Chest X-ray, AP view. Patient: 55 years old, sex M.
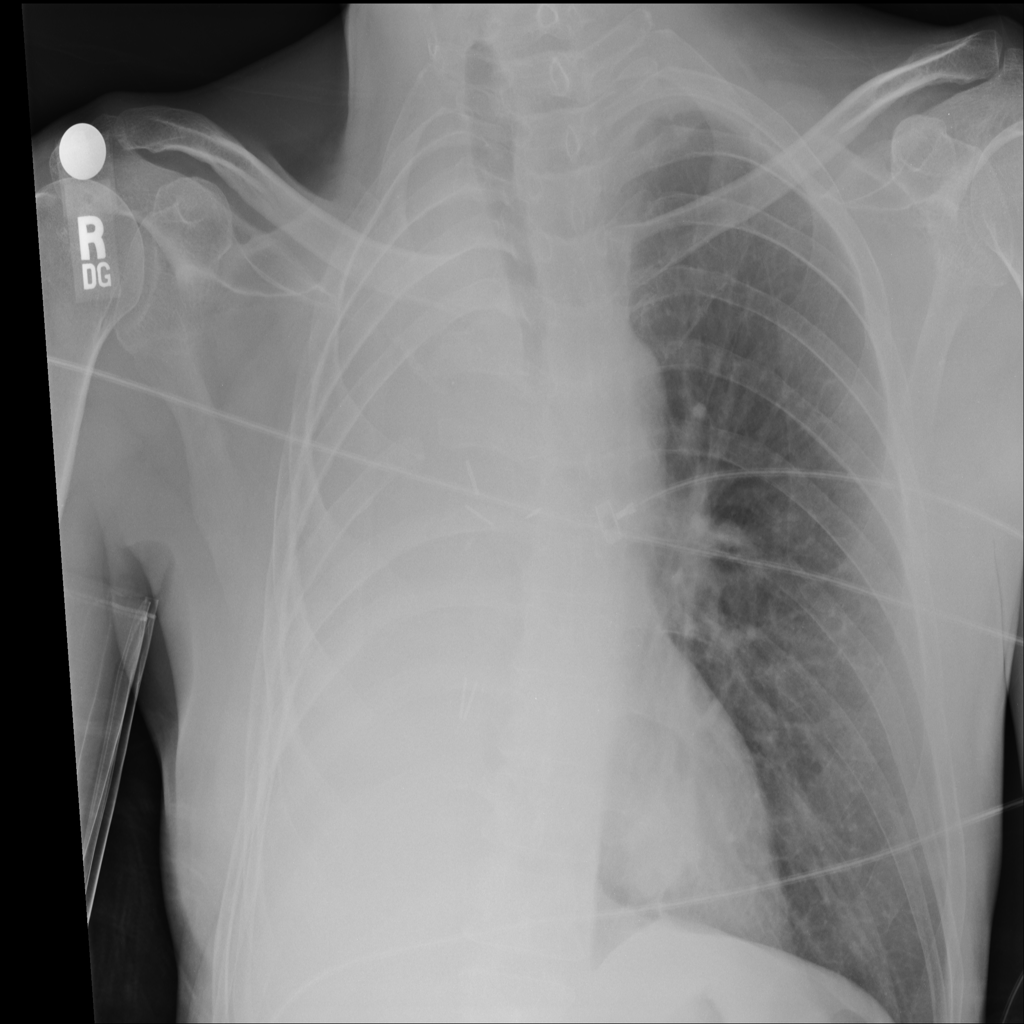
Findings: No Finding